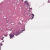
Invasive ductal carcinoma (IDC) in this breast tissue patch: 0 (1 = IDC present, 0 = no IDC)